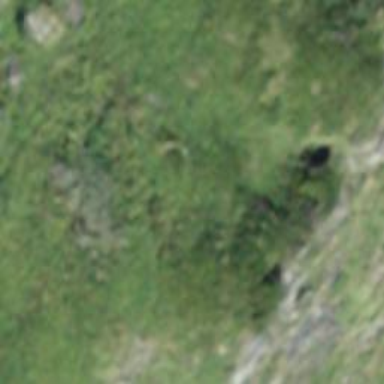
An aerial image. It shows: Natural cliff.